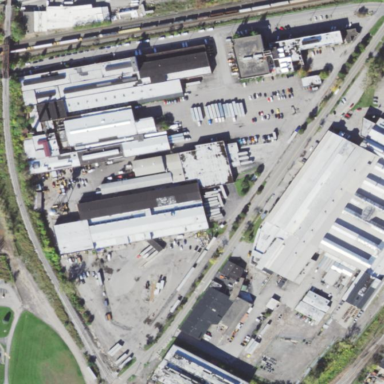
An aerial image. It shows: Historic factory.